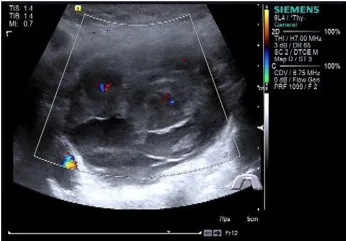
Preoperative contrast-enhanced ultrasonography of the patient. (B) Color Doppler imaging of the mass.
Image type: radiology (ultrasound)